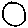
Label: circle